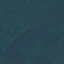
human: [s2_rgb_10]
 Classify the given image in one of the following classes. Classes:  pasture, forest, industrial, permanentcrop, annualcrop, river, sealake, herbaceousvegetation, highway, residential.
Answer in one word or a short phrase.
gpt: Forest